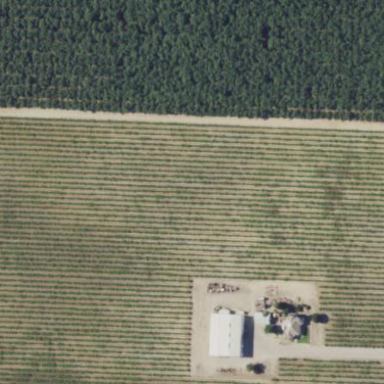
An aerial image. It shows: Vineyard where grapes are grown.